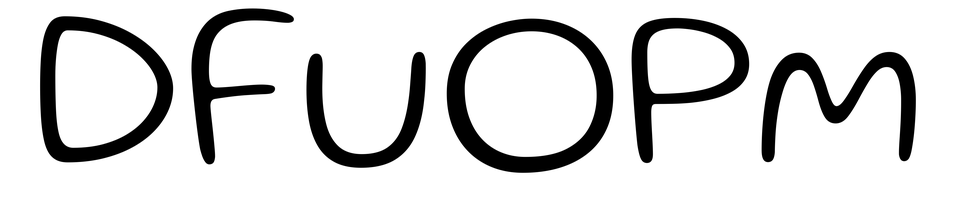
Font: Gluten_ExtraLight